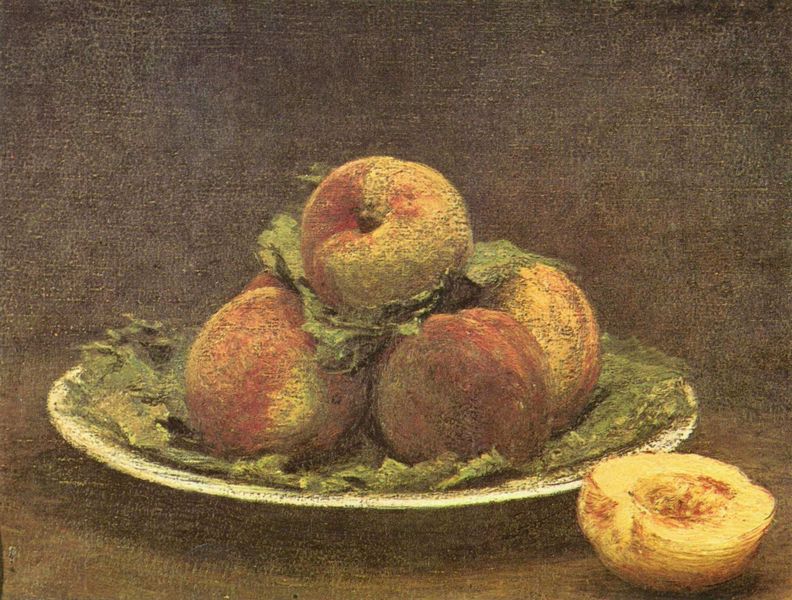
Titel: Stilleben mit Pfirsichen
Künstler: Henri Fantin-Latour
Standort: Rouen
Institution: Musée des Beaux-Arts
Schlagwörter: blätter, dunkel, gemälde, laub, schatten, weiß, cezanne, gelb, grün, impressionismus, ausschnitt, braun, frankreich, grau, hell, hintergrund, holz, licht, orange, renoir, schwarz, tisch, zimmer, obst, rot, malerei, alt, schale, teller, fünf, erde, gold, realismus, blatt, rechts, rund, frucht, früchte, stilleben, stillleben, apfel, äpfel, backen, rand, matt, still, stiel, nature morte, hälfte, untergrund, porzellan, fruchtfleisch, geschnitten, schnitt, seite, chardin, tischplatte, schimmel, inneres, obstschale, salat, halb, pfirsich, malerie, reif, frühstück, aprikosen, pfirsiche, weich, pyramide, tellerrand, klassik, halbiert, rillen, natura morta, pfirsichkern, bräunlich, aufbau, schnitte, kern, jean simeon chardin, schlecht, ganz, corbet, aufgeschnitten, blättter, obstteller, entkernt, ggelb, salatblatt, samtig, reife, saftig, halbierung, blattsalat, entsteint, halber, kernlos, komposotion, peche, pesca, pesche, pfirsichhälfte, prirsich, sonnengereift, steinobst, maleriei, schnittflaeche, cortot, gemälde stilleben, weiße teller, halber pfirsich, kein kern, stillebn, gestpelt, vergammelt